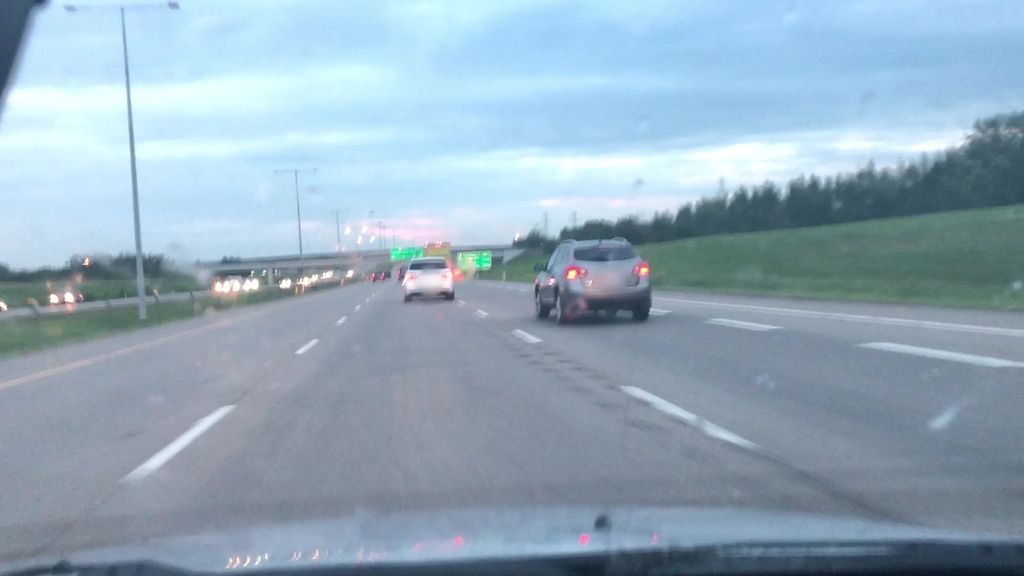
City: edmonton